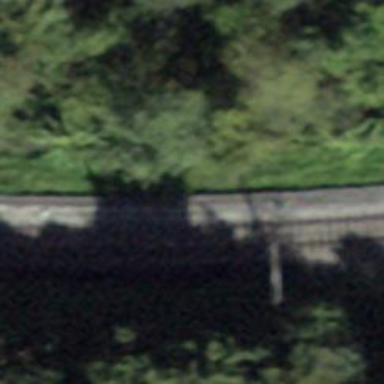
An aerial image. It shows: Single railway track with electrification through contact line.